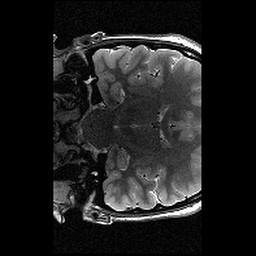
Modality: T2w
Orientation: coronal
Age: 13
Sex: female
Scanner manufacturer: siemens
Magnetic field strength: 3 T
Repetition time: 9.23 s
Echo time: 0.067 s